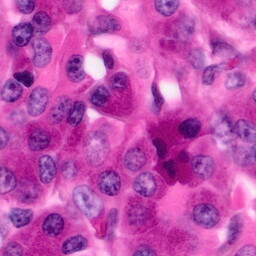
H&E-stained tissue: Pancreatic